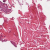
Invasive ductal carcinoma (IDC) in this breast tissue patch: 0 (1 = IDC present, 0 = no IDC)